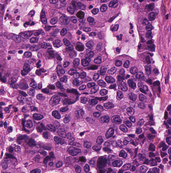
Tumor epithelial tissue: yes
Tumor-associated stroma tissue: no
Normal tissue: no